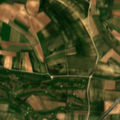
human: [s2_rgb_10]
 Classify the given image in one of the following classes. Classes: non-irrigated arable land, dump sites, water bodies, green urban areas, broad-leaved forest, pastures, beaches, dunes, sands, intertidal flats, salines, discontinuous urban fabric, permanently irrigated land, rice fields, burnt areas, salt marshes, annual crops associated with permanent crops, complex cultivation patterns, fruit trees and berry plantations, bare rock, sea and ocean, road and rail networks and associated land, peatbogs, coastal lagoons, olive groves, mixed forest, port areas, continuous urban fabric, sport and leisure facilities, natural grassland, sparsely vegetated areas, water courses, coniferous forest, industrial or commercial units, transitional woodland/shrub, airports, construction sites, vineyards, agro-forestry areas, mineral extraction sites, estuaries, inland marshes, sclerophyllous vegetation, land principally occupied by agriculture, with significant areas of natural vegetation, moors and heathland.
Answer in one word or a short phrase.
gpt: sport and leisure facilities, non-irrigated arable land, vineyards, broad-leaved forest